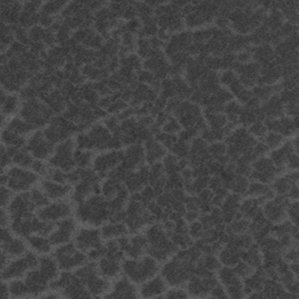
Label: frost